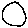
Label: circle